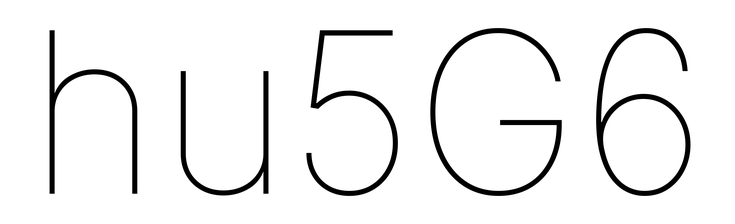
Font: Inter_Thin